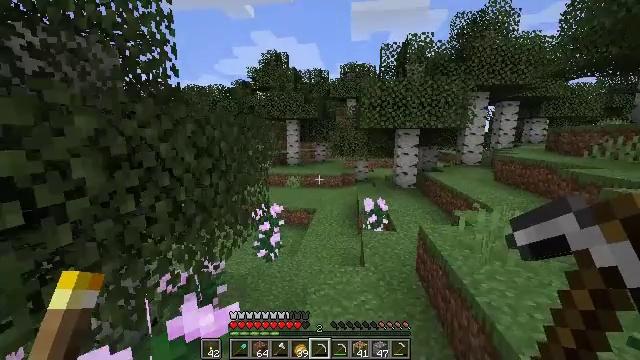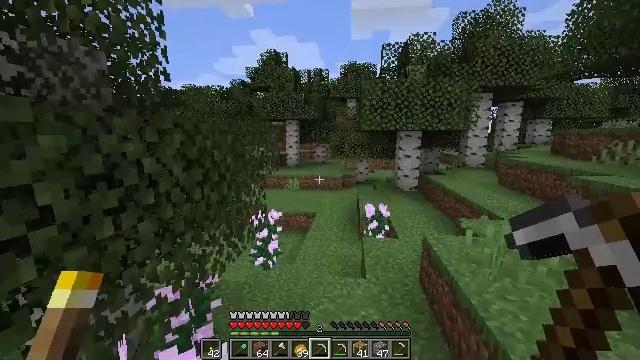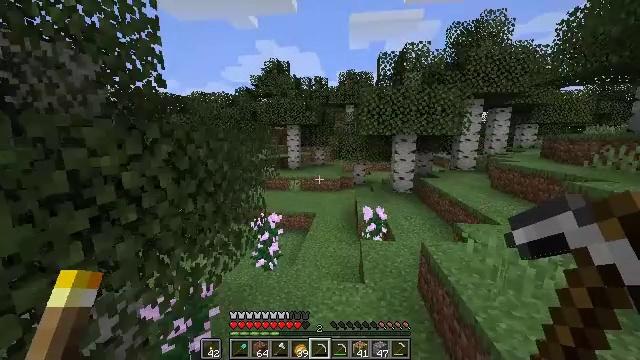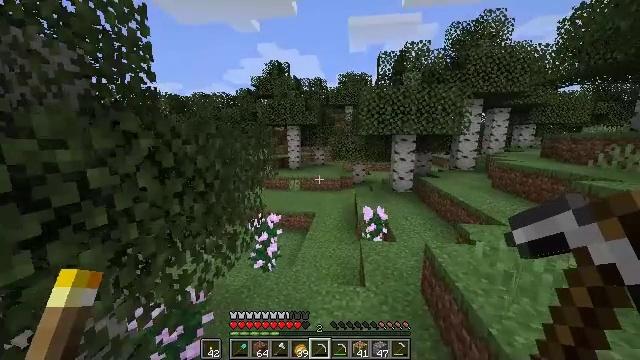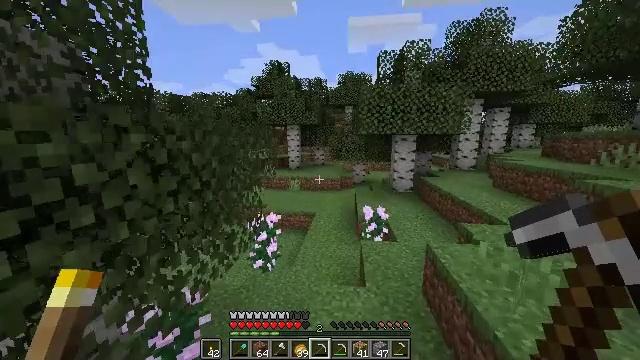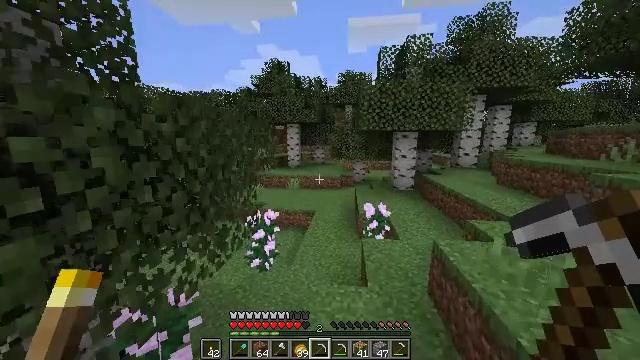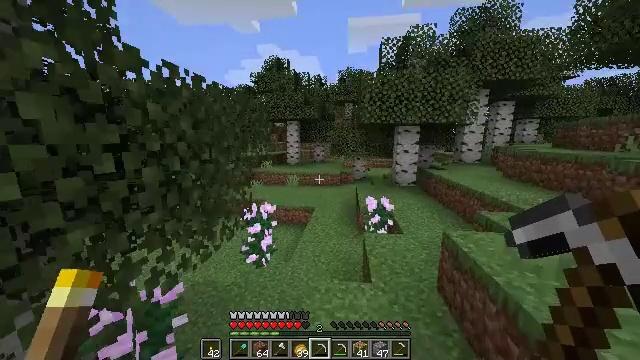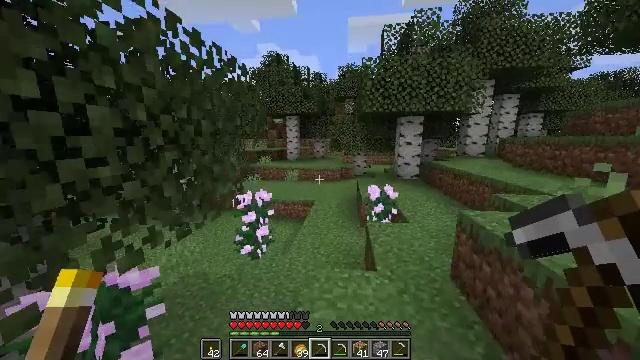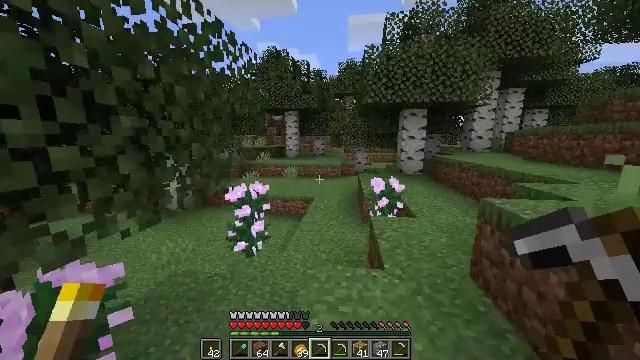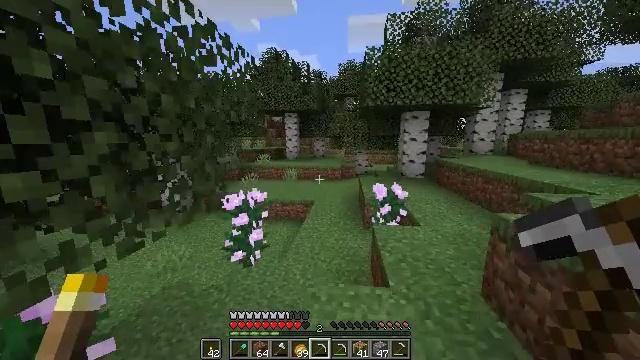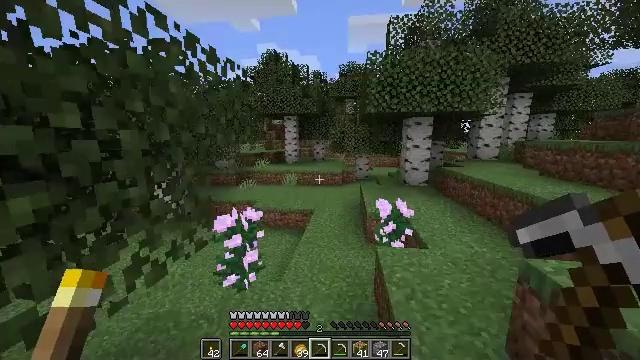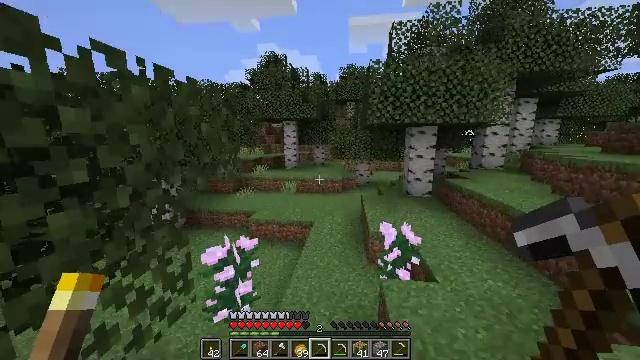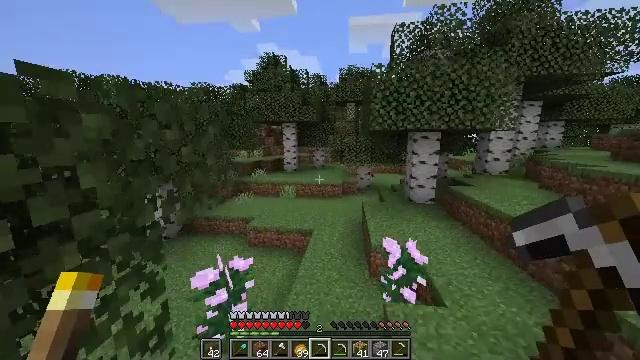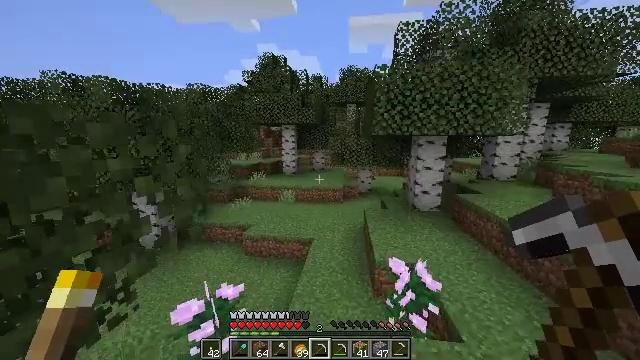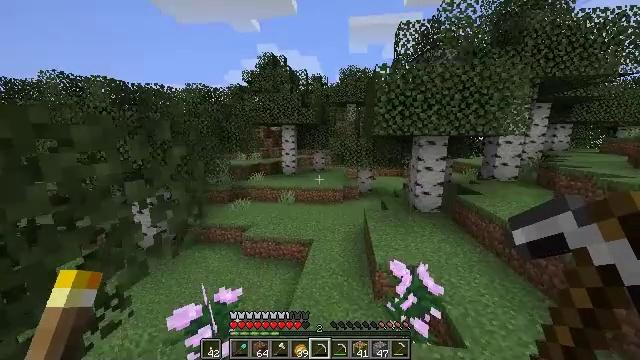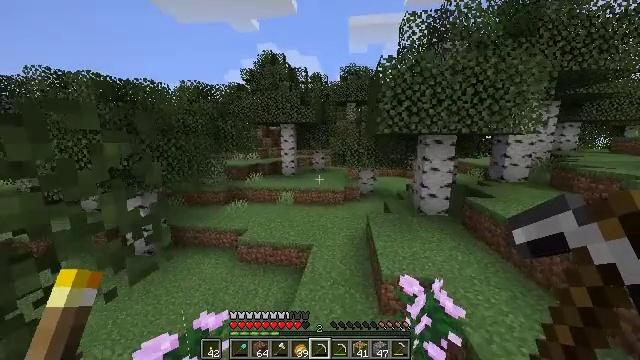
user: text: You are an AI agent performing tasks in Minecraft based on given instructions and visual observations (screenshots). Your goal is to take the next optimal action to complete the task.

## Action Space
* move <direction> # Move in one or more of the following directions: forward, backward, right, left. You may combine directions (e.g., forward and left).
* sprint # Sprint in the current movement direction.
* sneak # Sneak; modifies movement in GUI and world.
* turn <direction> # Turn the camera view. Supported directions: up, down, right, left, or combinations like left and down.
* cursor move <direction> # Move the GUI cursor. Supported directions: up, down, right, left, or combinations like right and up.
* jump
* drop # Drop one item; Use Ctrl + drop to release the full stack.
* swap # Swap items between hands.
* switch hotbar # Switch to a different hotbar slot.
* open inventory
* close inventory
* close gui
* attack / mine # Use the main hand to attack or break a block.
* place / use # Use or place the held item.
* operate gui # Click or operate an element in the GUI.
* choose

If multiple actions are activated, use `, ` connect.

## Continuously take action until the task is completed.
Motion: motion action
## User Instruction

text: Harvest kelp plant in the water.
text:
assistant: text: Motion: move forward, sprint, jump
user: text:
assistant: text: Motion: move forward, jump
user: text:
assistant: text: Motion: move forward, jump
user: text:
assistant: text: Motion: move forward, jump
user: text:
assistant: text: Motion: move forward, jump
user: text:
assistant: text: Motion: move forward, jump
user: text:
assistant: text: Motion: move forward, jump
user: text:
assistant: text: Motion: move forward, sprint, jump
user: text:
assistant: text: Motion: move forward, sprint, jump
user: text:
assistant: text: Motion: move forward, sprint, jump
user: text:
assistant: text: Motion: move forward, sprint, jump
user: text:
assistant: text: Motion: move forward, jump
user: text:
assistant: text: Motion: move forward, jump
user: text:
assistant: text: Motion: move forward, jump
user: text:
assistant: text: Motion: move forward, jump
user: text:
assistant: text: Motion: move forward, jump
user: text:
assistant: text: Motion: move forward, jump
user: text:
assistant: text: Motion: move forward, jump
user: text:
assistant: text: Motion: move forward, jump
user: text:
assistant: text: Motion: move forward, jump
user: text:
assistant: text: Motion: move forward, sprint, jump
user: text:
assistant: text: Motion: move forward, sprint, jump
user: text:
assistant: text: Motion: move forward, sprint, jump
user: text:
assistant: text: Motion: move forward, sprint, jump
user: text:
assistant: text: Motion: move forward, jump
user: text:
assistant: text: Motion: move forward, jump
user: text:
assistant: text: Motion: move forward, turn left, jump
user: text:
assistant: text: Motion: move forward, turn left, jump
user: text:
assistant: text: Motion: move forward, turn left and up, jump
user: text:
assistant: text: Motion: move forward, turn left and up, jump